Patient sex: M
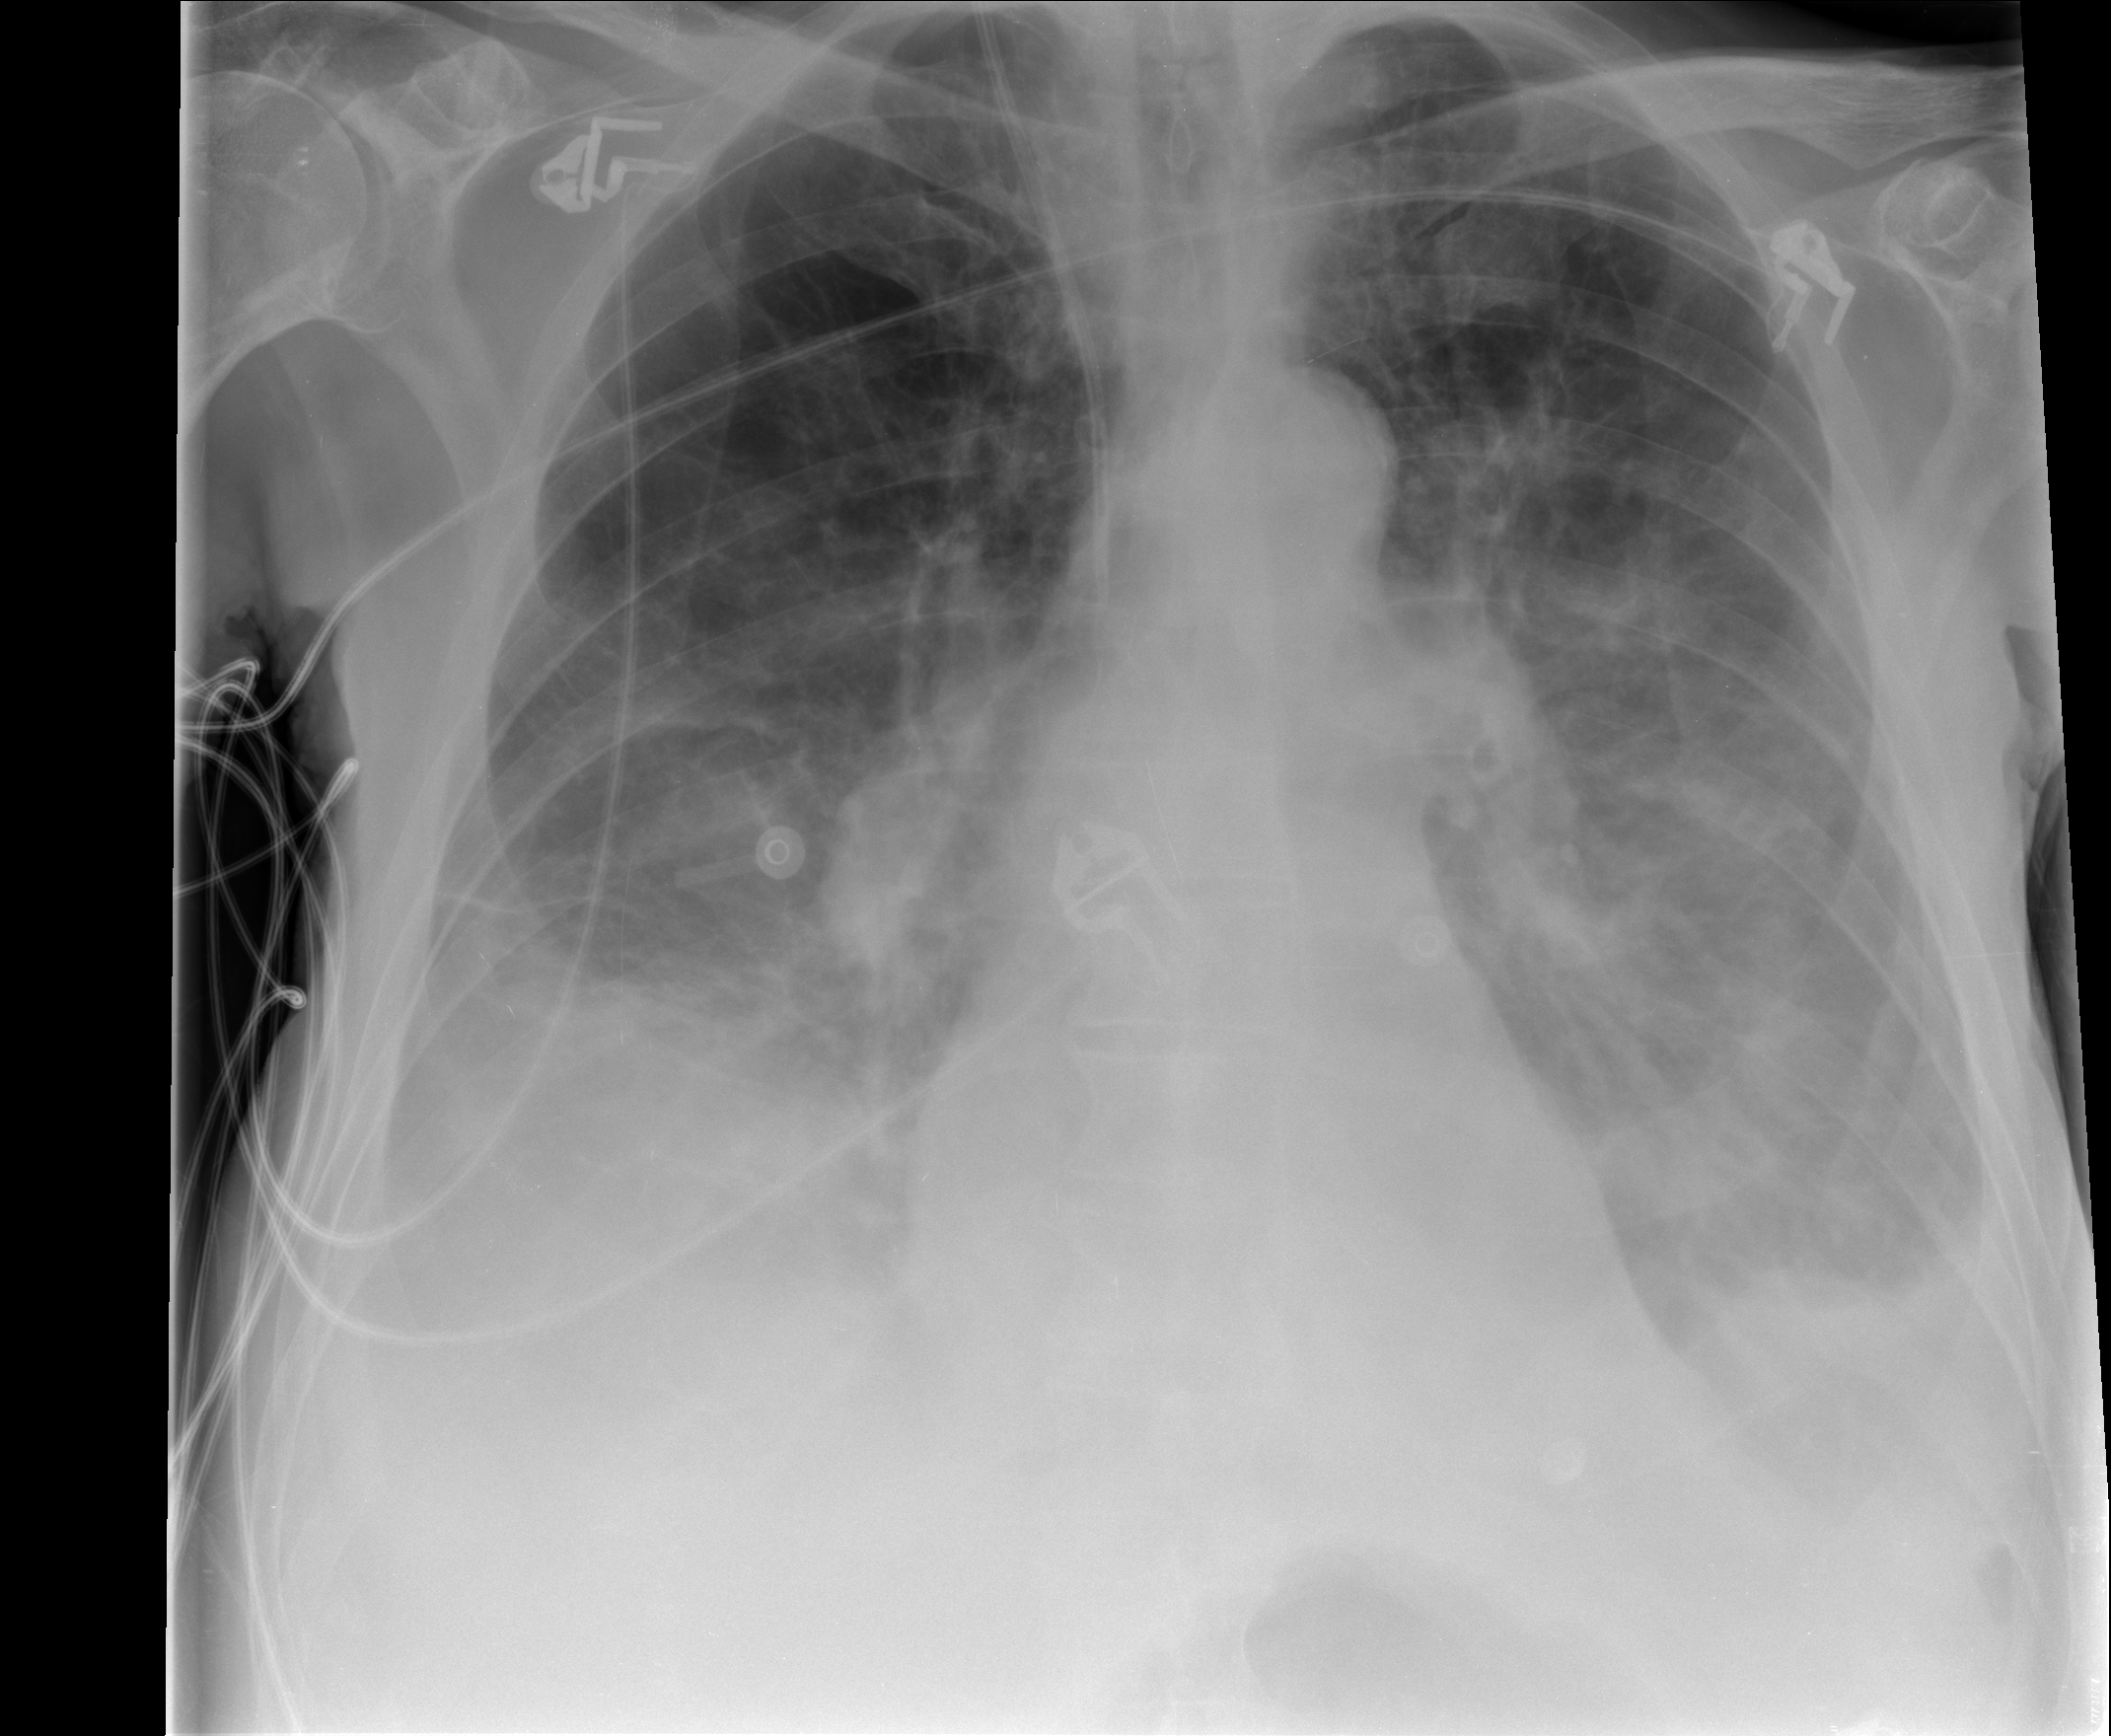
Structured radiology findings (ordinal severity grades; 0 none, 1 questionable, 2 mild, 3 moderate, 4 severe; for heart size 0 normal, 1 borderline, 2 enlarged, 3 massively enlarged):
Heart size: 0
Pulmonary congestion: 0
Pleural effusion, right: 3
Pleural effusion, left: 3
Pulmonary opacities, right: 2
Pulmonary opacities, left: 3
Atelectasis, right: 2
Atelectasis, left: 2